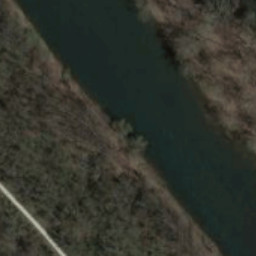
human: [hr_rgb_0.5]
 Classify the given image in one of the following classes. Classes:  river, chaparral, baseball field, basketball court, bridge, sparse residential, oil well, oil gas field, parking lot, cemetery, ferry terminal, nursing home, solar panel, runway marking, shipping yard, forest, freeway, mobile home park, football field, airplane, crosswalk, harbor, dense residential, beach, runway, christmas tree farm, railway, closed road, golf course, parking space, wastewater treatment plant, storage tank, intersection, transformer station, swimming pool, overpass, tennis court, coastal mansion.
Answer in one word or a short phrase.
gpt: river